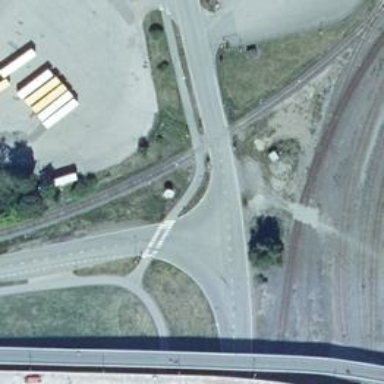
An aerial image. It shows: Railway crossing with lights and full barrier.